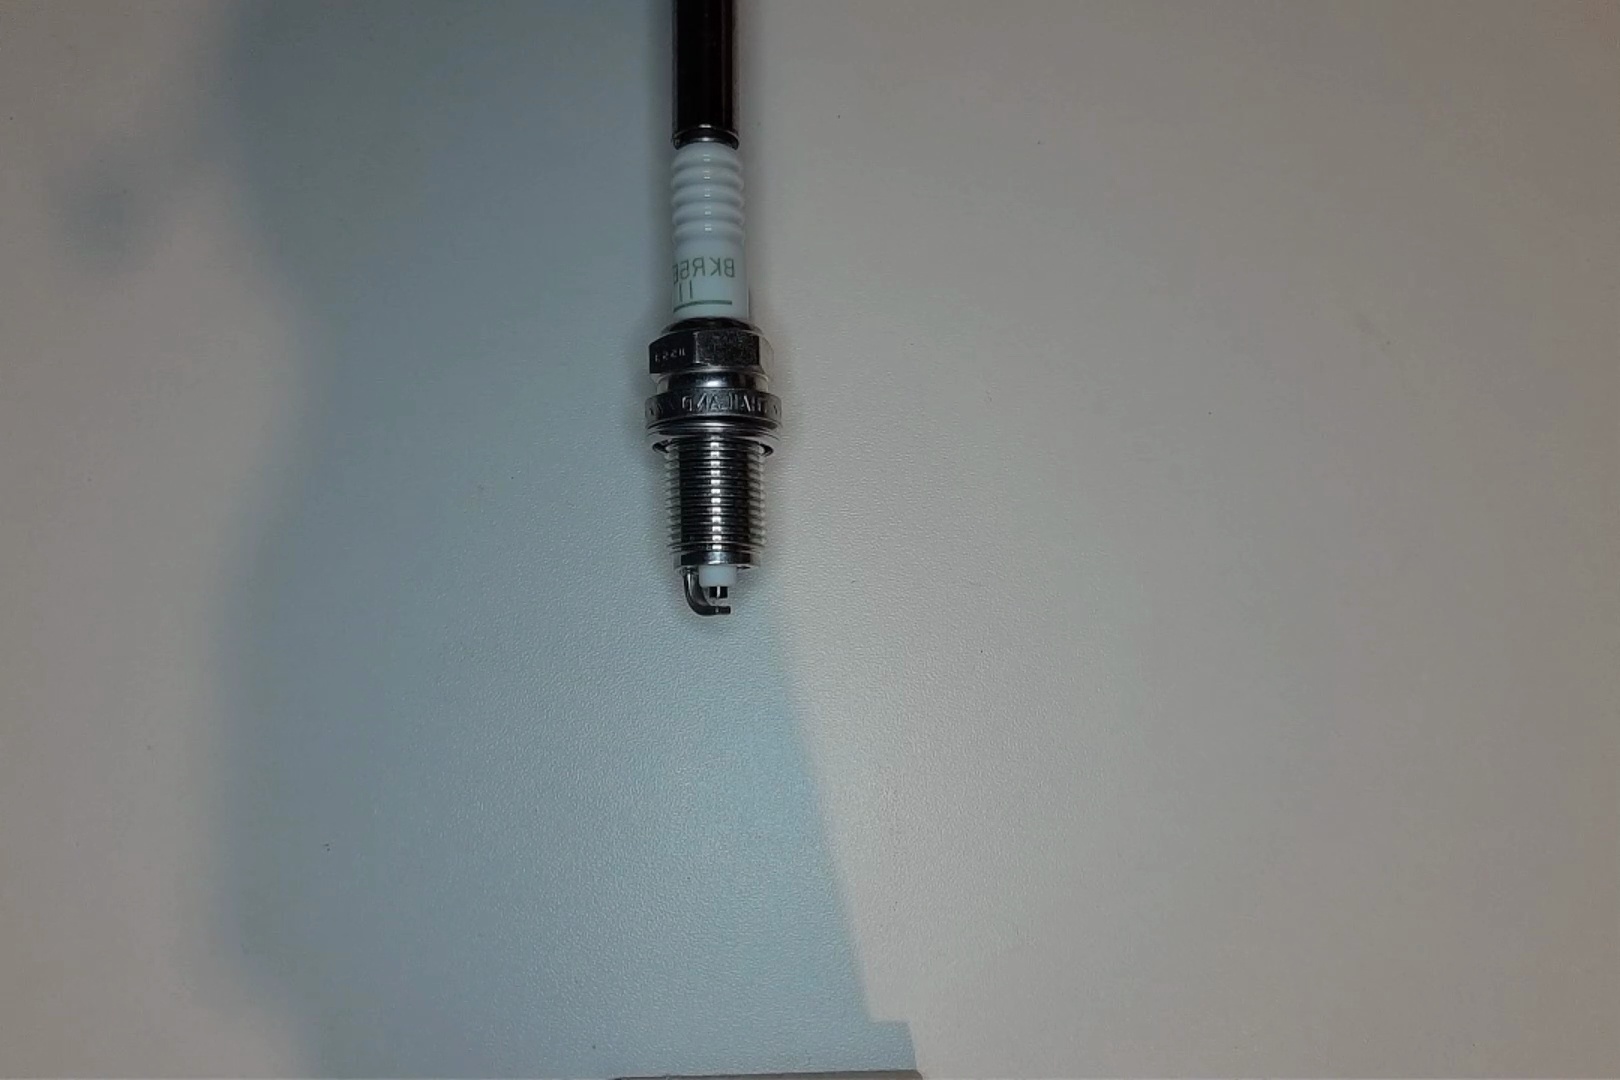
Label: normal